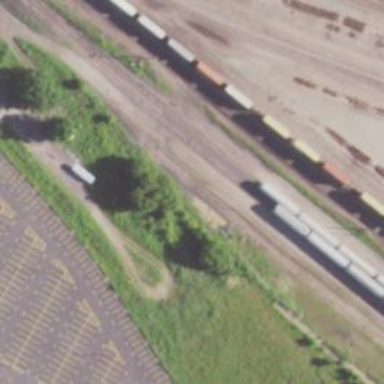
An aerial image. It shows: Railway siding with rails.